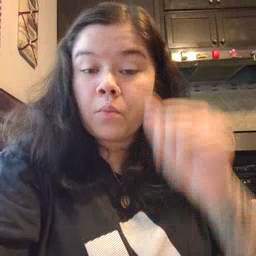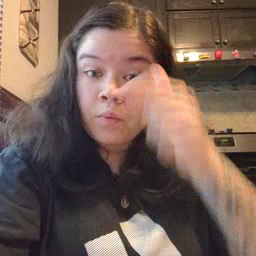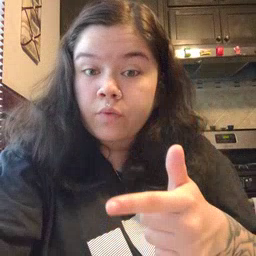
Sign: brother